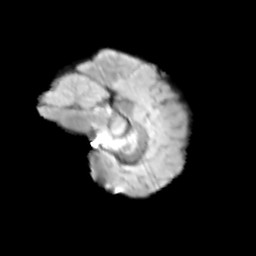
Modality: T2w
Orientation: sagittal
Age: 11
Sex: female
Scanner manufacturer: siemens
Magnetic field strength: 3 T
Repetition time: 3.8 s
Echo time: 0.07 s